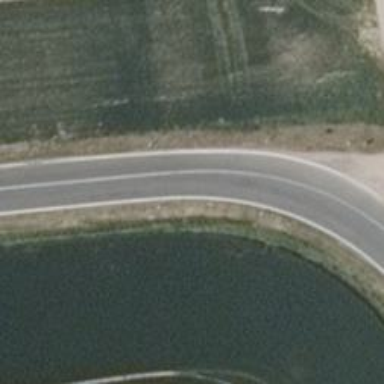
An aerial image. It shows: Secondary road with asphalt surface.